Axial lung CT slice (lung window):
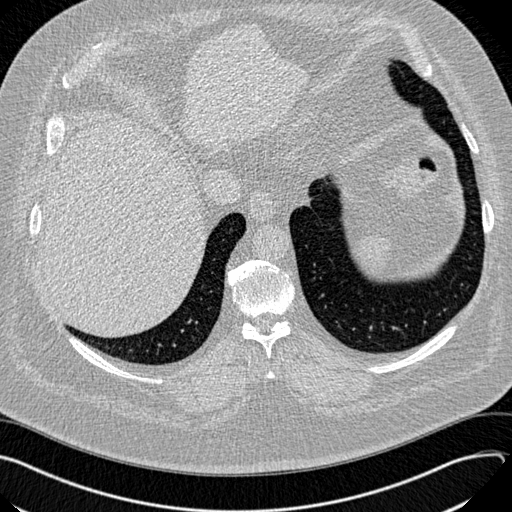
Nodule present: no